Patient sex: M
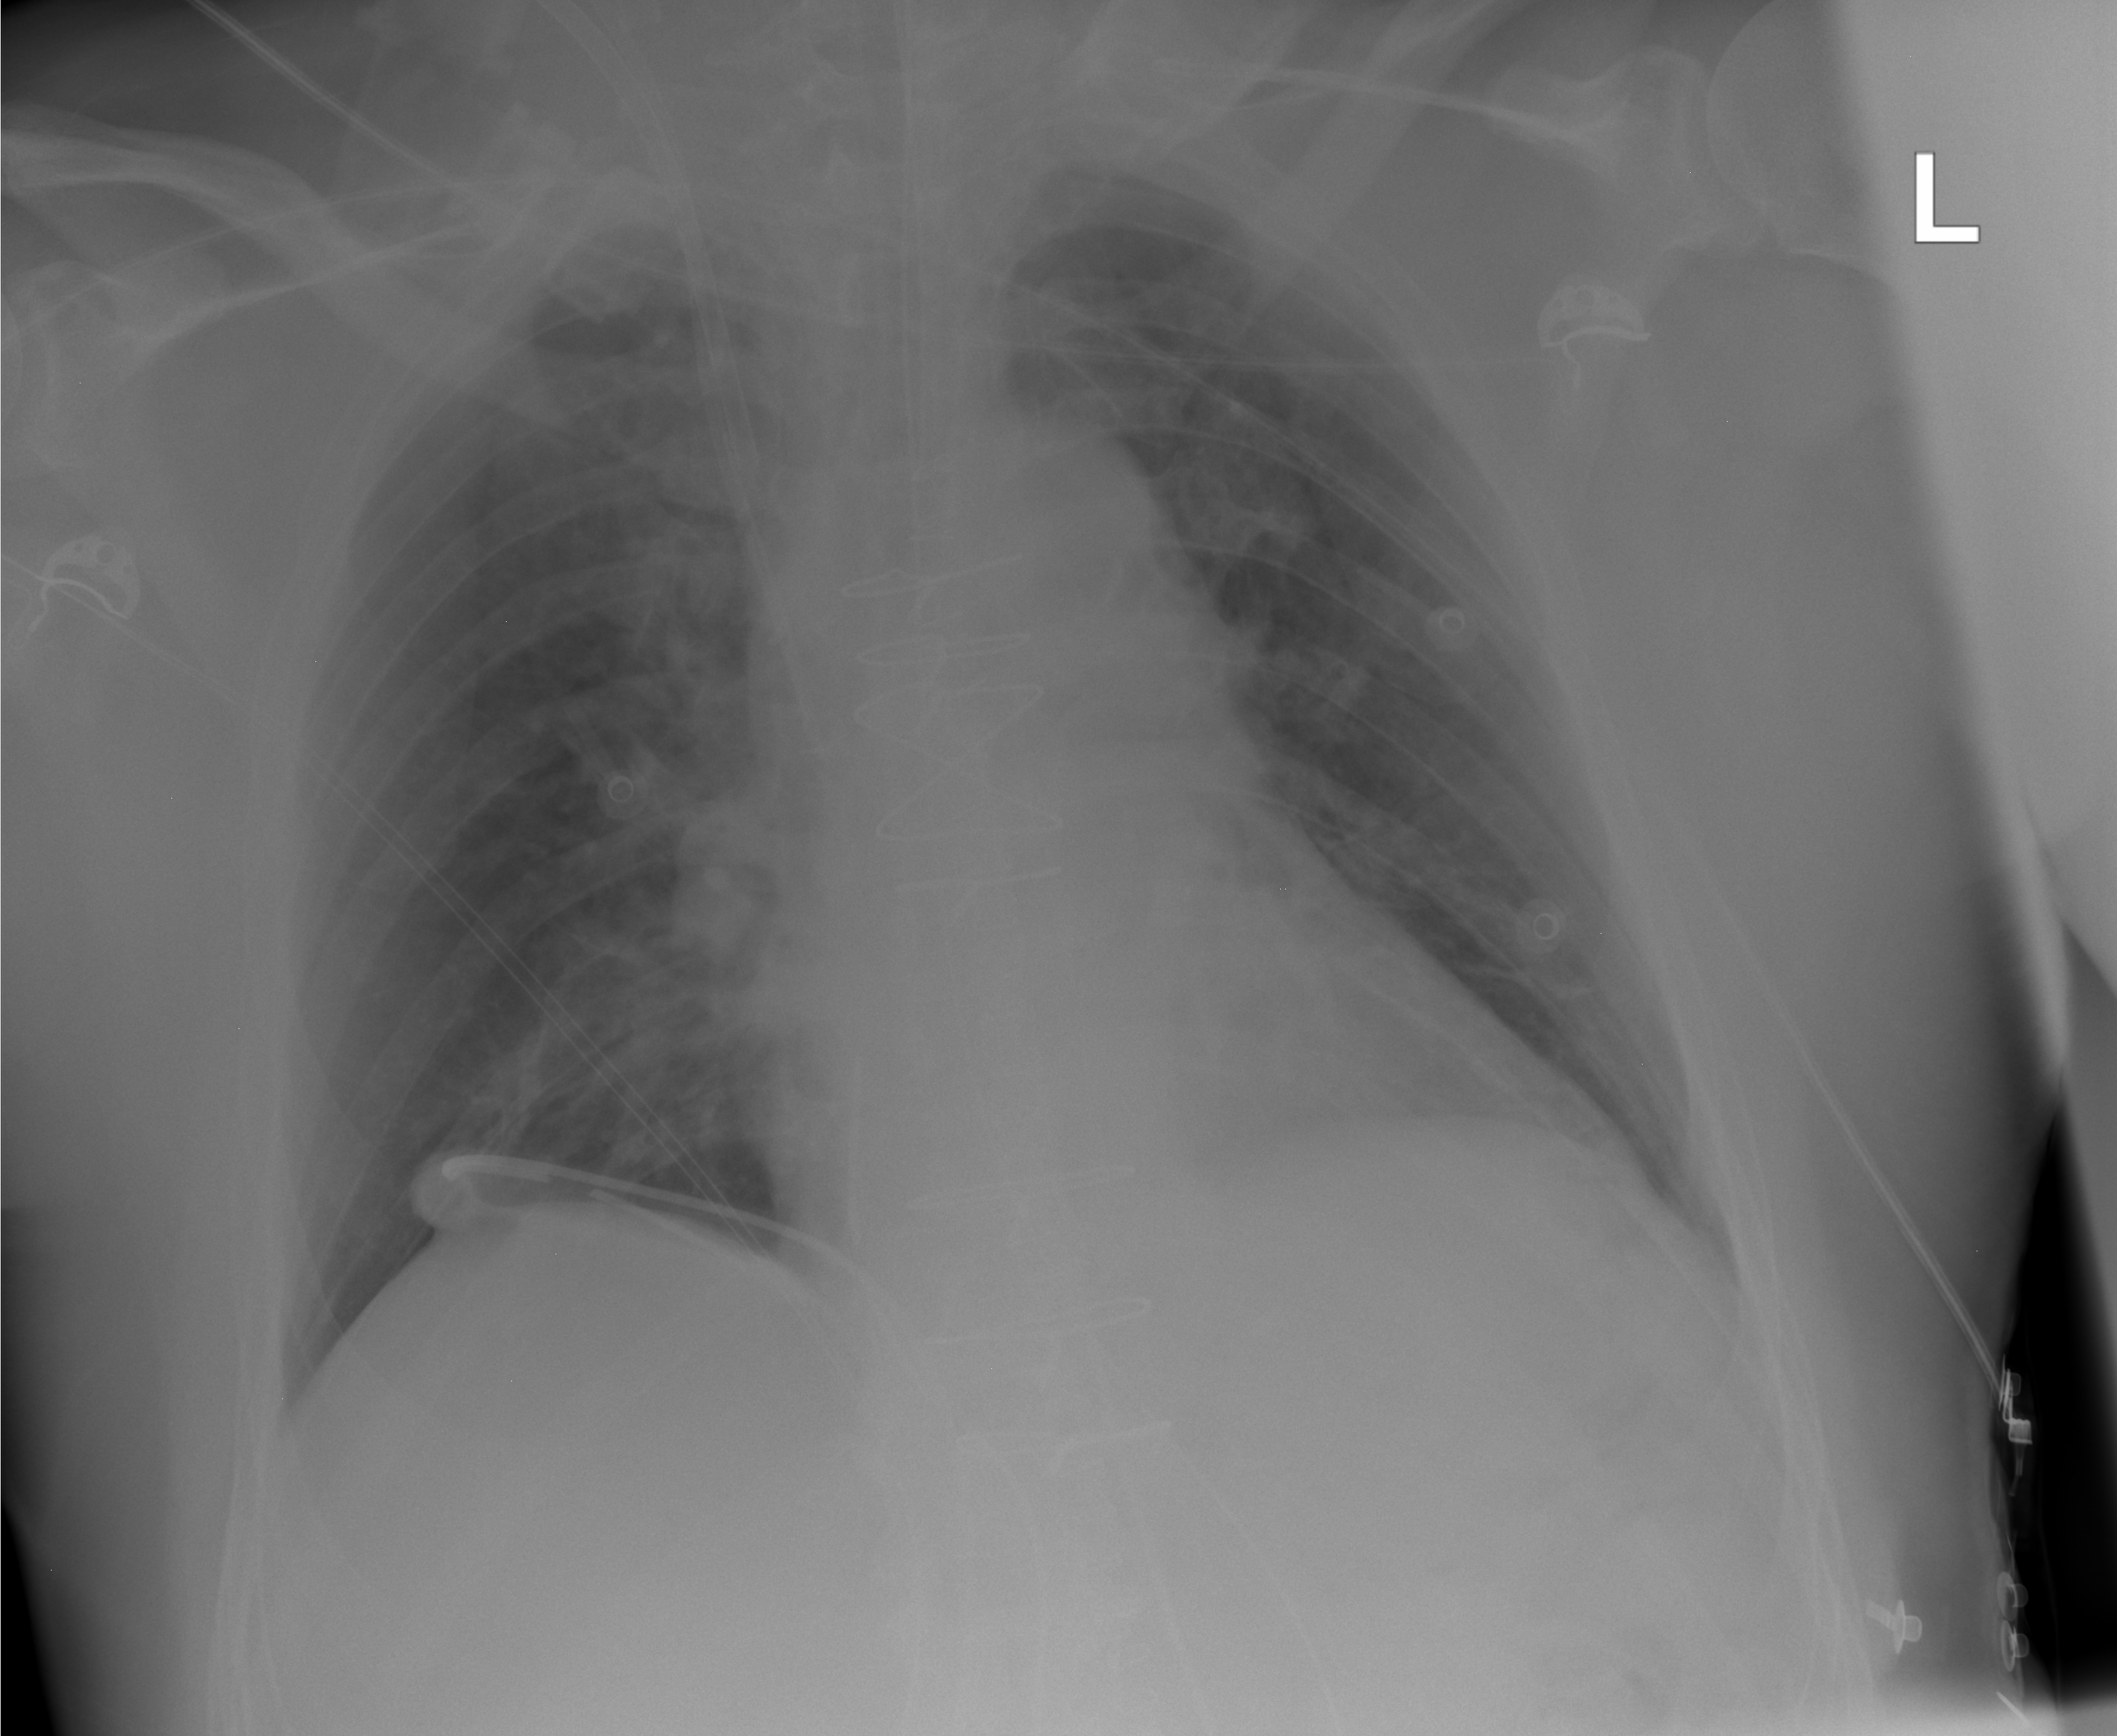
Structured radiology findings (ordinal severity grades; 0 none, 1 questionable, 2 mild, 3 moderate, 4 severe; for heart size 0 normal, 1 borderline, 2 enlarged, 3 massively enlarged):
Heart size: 0
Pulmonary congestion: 2
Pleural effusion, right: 0
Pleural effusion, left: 0
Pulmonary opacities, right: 0
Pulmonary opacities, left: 0
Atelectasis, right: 1
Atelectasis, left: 1